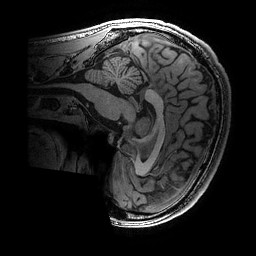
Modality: T1w
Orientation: sagittal
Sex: male
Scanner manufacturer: ge
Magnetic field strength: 3 T
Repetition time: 0.007664 s
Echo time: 0.00342 s